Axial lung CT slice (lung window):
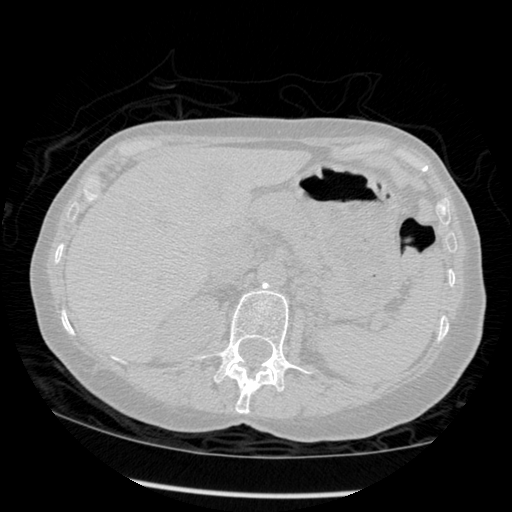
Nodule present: no